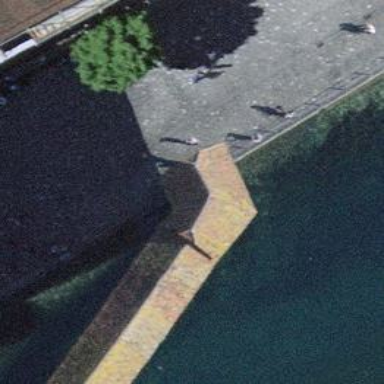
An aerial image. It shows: Bridge with steps and ramp.